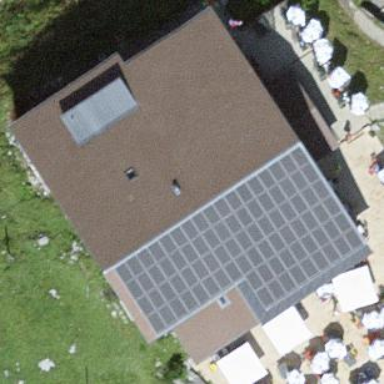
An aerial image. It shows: Restaurant in building.